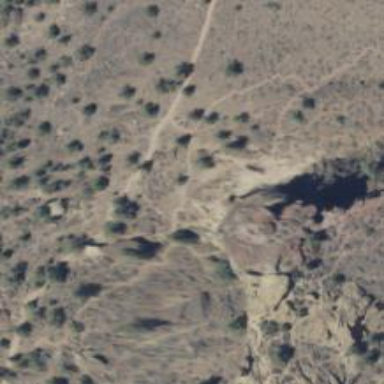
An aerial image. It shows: Crag for climbing.